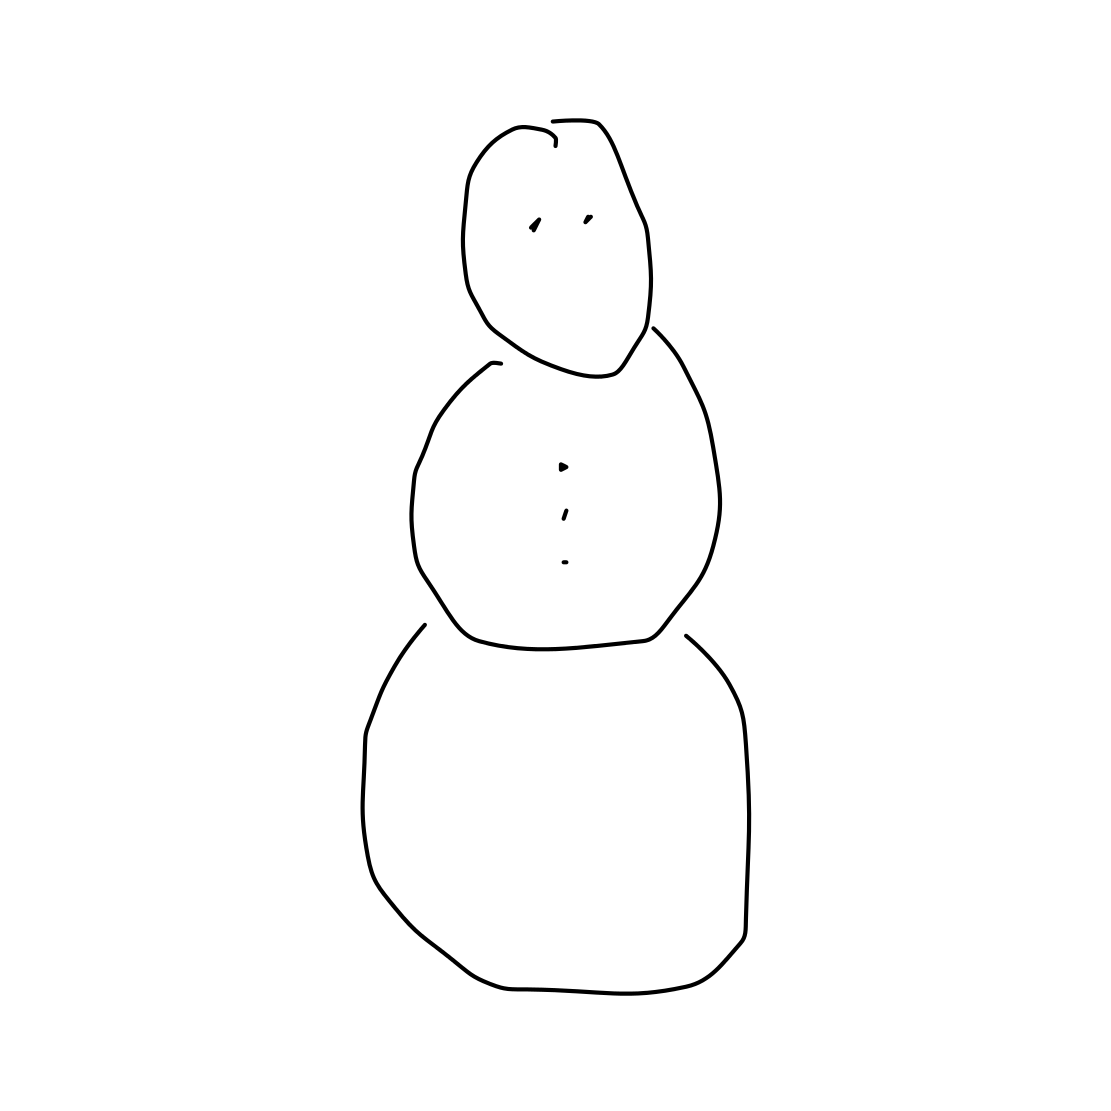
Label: snowman